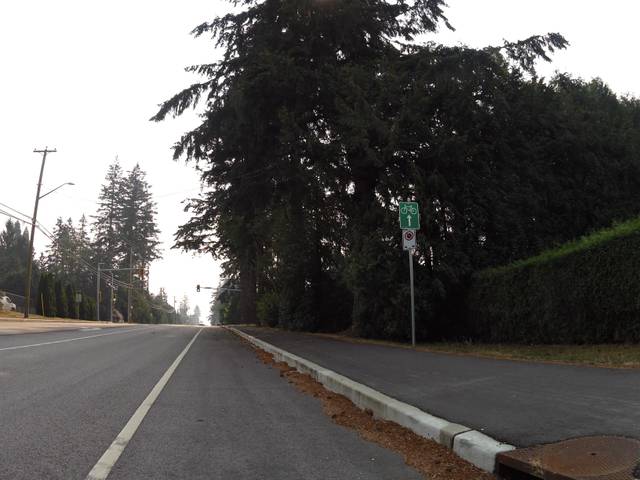
Region: Canada
Coordinates: 49.05, -122.757